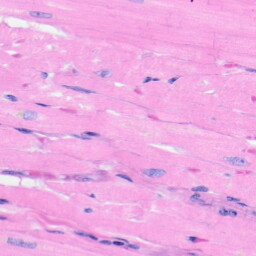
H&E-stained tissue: Heart